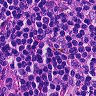
Metastatic tissue present: no